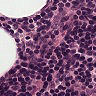
Metastatic tissue present: no